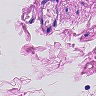
Metastatic tissue present: no